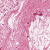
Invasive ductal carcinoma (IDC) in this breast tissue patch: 0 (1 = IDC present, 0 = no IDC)